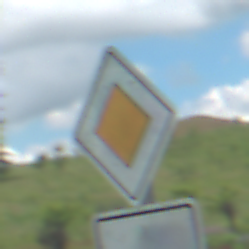
Verkehrszeichen: Vorfahrtsstrasse
Zusatzzeichen unten: VerlaufVorfahrtsstrasse6
Umgebung: Outdoor, Nature
Tageszeit: Midday
Wetter: PartlyCloudy
Licht: Natural
Jahreszeit: NotSpecified
Kontrast: HighContrast